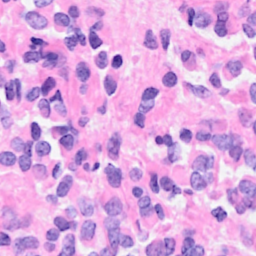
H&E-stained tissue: Breast